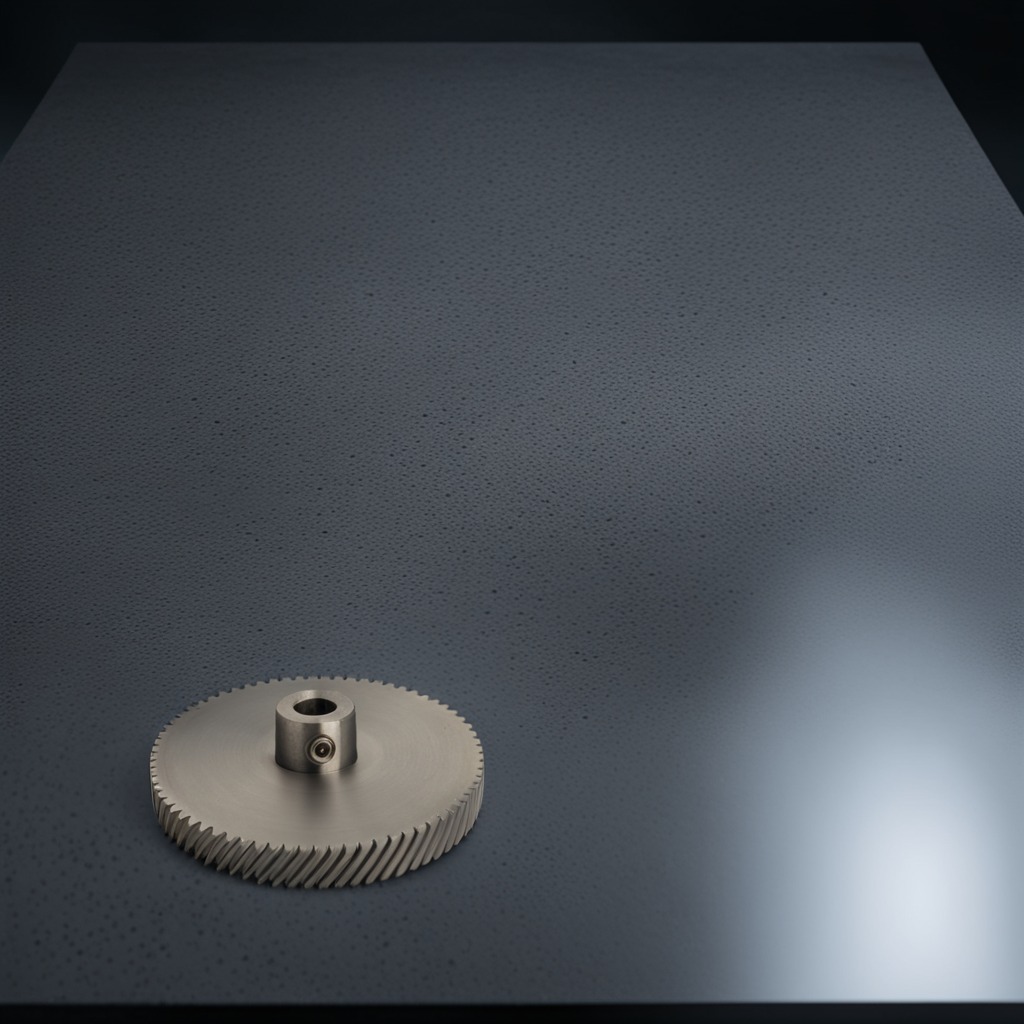
A steel gear with teeth lies on a clean granite table inside a workshop at night dim ambient light soft shadows worn but